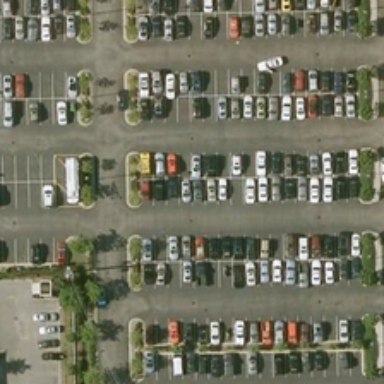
Many cars are parked in a parking lot with several green trees .